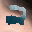
Label: 2